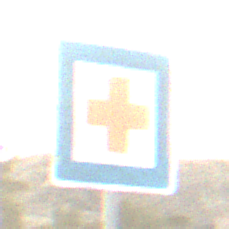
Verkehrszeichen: ErsteHilfe
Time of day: SunriseSunset
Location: Outdoor (RoadRail)
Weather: PartlyCloudy
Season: NotSpecified
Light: Natural